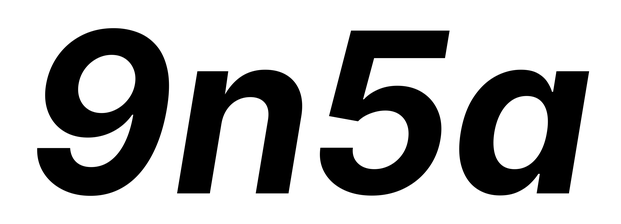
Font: Inter-Italic_Bold_Italic